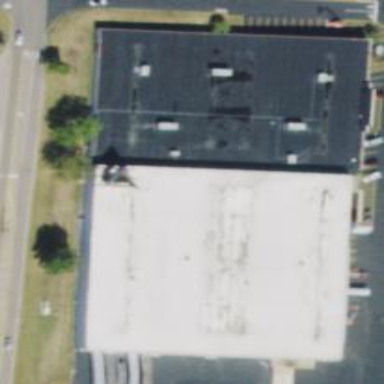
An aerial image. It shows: Building housing furniture shop.